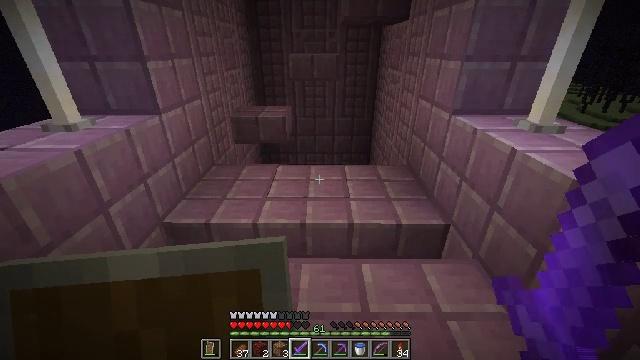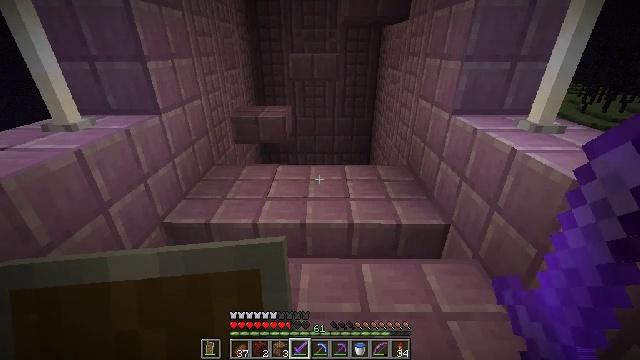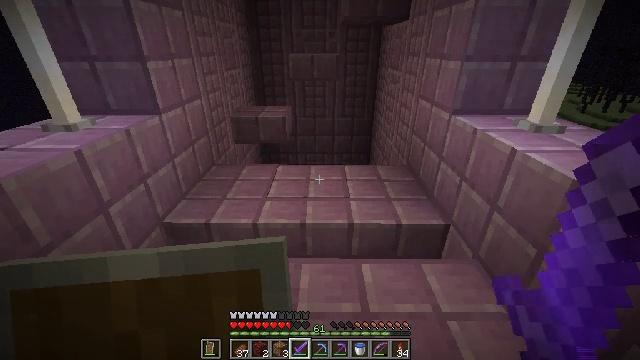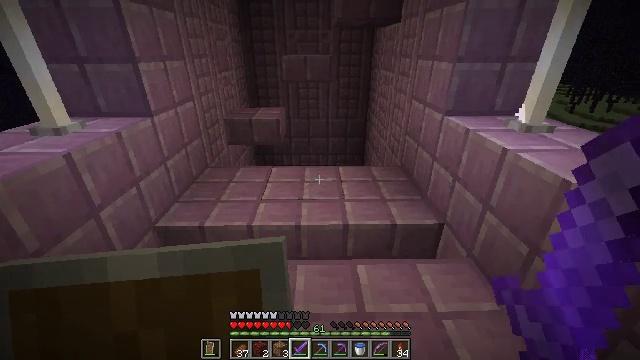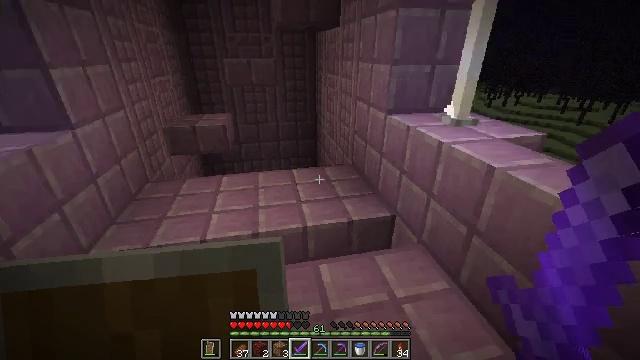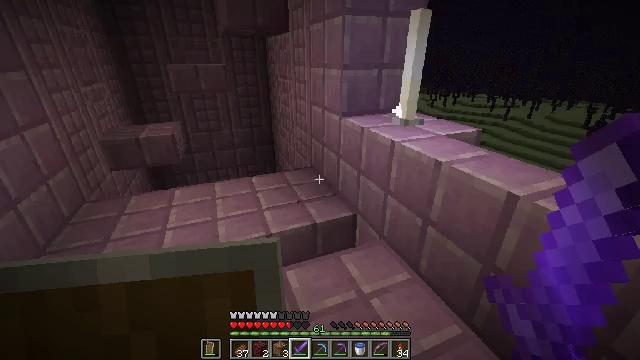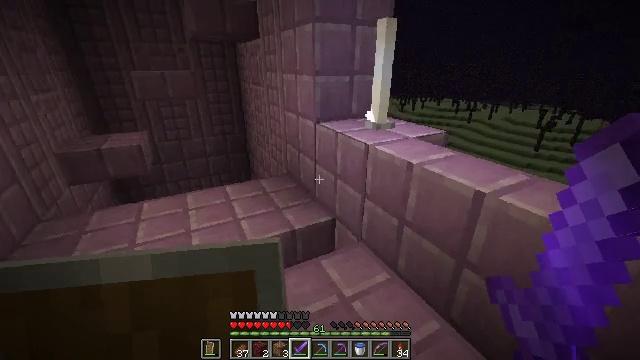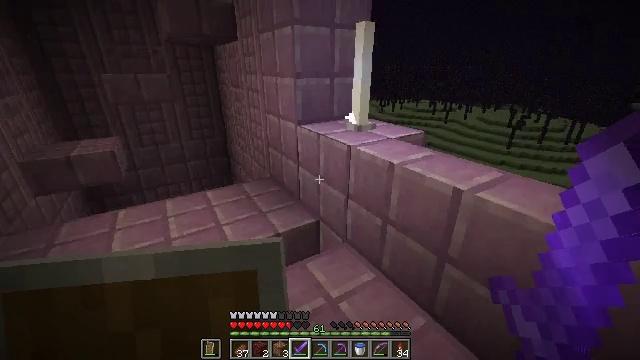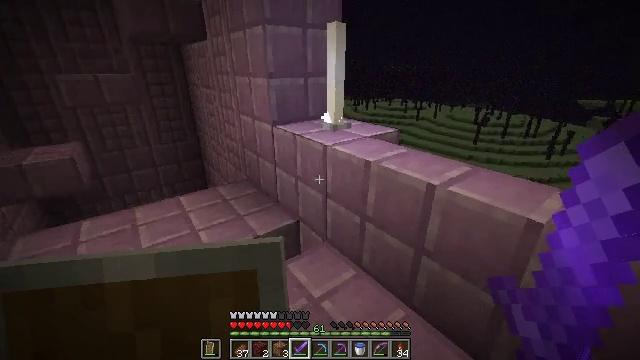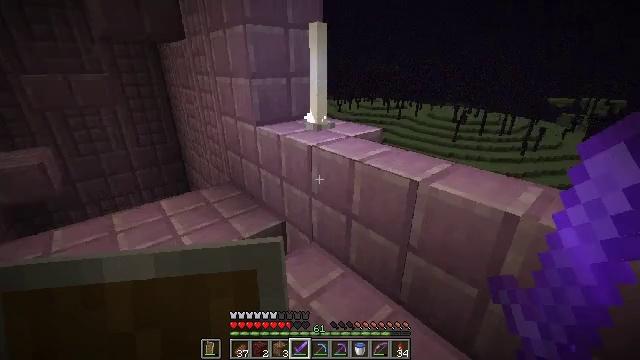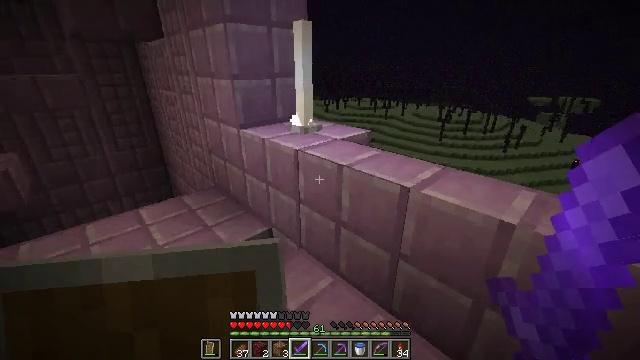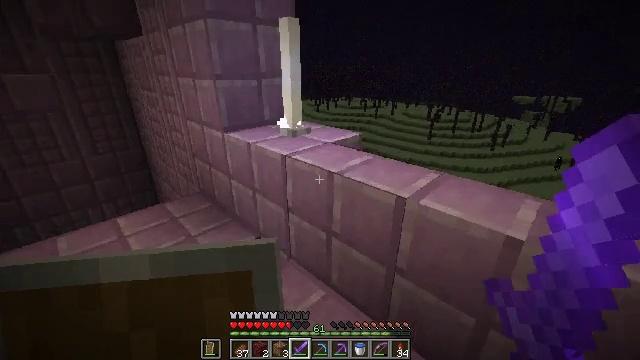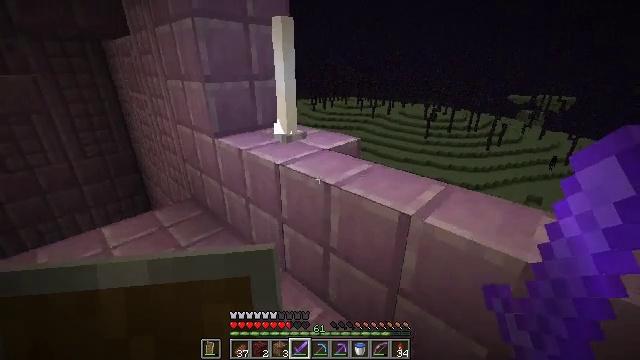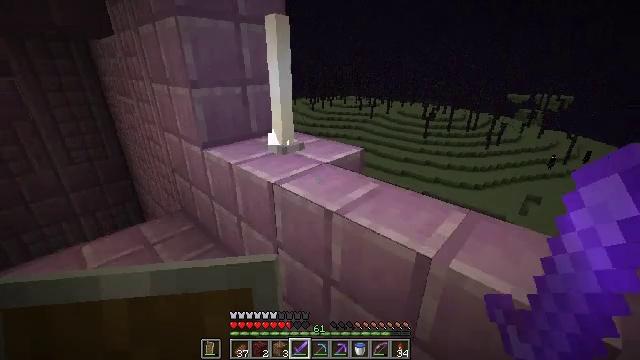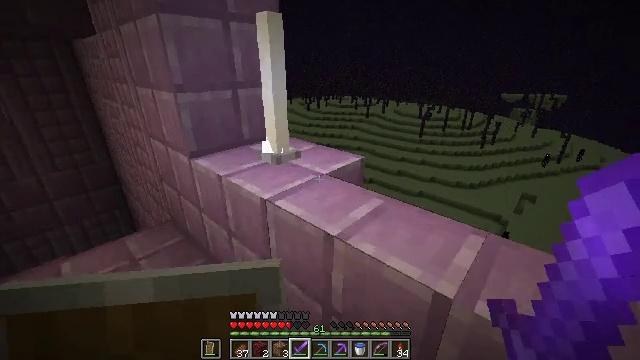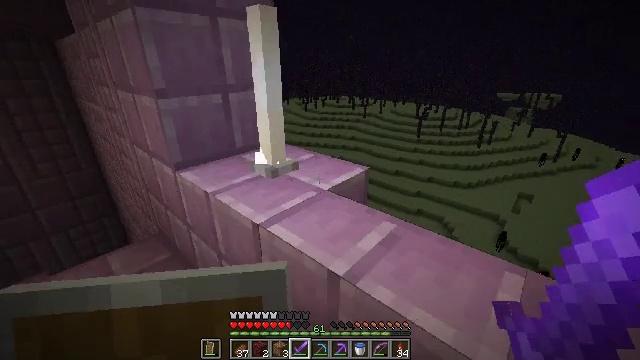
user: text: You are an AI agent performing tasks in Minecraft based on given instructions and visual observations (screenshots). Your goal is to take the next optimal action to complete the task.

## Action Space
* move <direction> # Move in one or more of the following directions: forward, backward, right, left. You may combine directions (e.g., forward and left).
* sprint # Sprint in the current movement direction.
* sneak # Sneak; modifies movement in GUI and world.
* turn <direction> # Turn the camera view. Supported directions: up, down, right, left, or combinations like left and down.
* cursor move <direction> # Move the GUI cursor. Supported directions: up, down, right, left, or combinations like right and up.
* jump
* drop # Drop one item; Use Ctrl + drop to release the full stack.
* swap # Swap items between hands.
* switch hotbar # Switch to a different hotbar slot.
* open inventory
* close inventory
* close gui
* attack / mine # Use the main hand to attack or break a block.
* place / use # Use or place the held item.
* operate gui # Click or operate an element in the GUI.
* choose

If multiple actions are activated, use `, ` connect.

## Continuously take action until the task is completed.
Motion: motion action
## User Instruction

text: Destroy the end rod to pick it up.
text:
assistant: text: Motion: no_op
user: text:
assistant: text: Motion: no_op
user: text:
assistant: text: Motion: turn right
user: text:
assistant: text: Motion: turn right
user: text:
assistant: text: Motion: turn right
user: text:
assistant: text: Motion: turn right and up
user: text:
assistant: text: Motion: turn right
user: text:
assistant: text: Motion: turn right
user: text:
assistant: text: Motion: turn right
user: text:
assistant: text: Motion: move forward, turn right
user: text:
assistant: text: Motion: move forward, turn right
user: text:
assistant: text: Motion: move forward
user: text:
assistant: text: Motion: move forward
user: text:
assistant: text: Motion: move forward
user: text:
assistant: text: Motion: move forward
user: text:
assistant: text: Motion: no_op
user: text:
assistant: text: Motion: no_op
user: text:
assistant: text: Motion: no_op
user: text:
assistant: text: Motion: no_op
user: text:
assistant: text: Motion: no_op
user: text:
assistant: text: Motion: no_op
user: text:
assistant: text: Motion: move forward
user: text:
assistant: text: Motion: move forward, jump
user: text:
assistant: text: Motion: move forward, jump
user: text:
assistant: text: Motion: move forward, turn left and down, jump
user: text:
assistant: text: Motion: move forward, turn left and down, jump
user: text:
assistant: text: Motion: move forward, turn left and down
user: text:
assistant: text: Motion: turn left and down
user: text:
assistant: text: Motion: turn left and down
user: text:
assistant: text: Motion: turn left and down